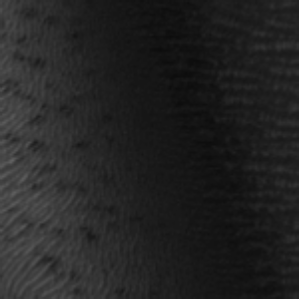
Label: frost